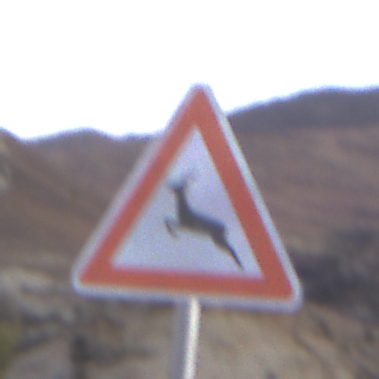
Verkehrszeichen: WildwechselRechts
Umgebung: Outdoor, Nature
Tageszeit: Dusk
Wetter: Clear
Licht: Natural
Jahreszeit: NotSpecified
Kontrast: LowContrast